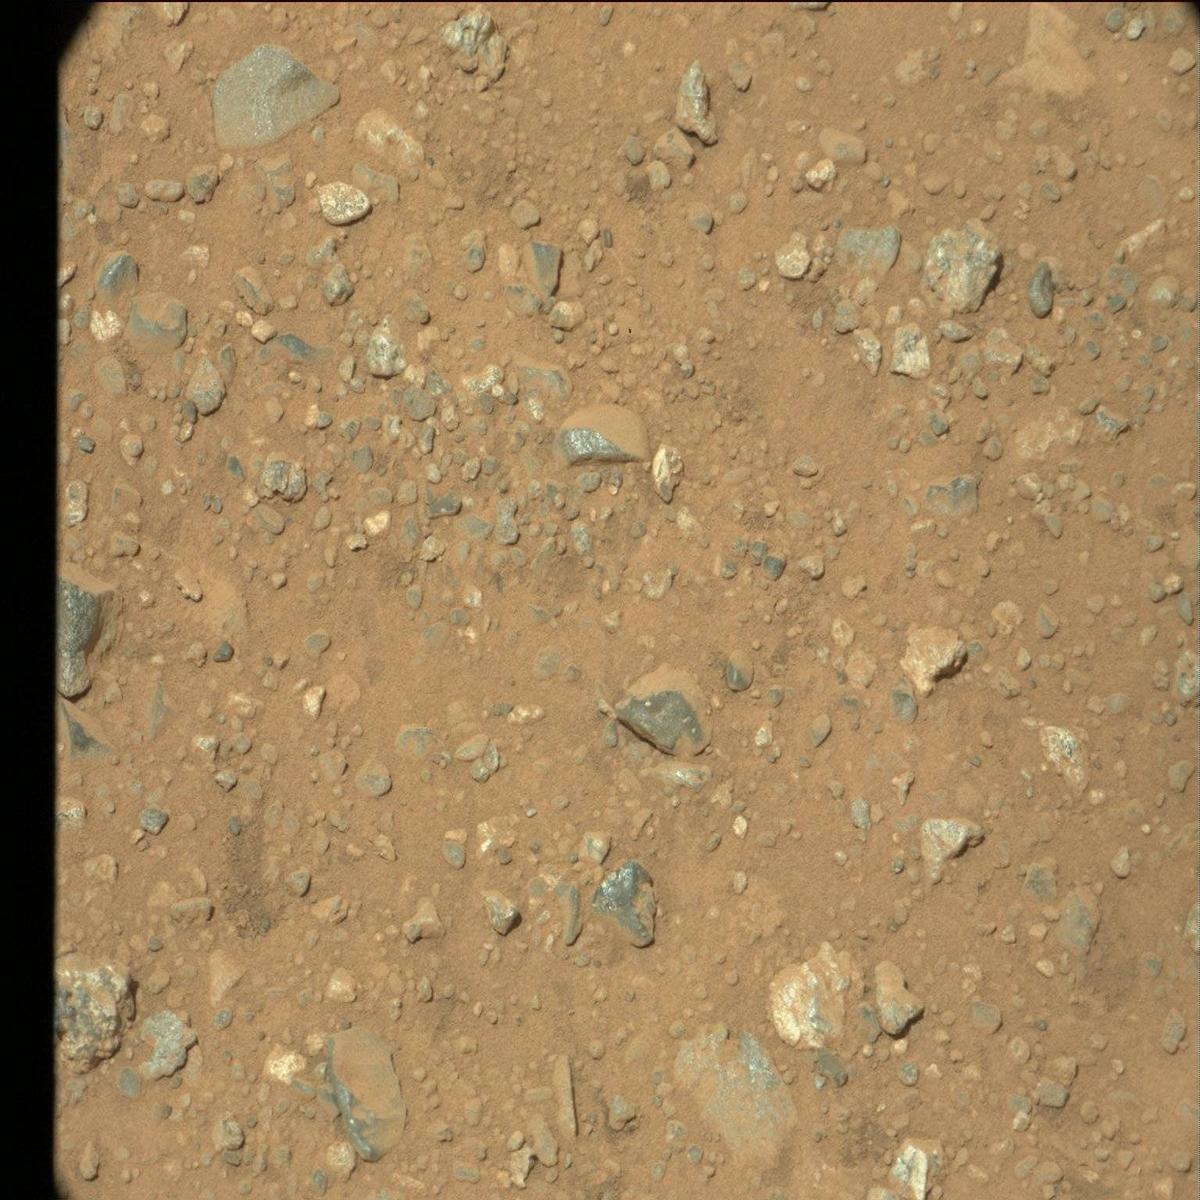
Terrain classes present: Bedrock, Rock, Sand / Soil